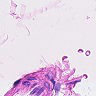
Metastatic tissue present: no